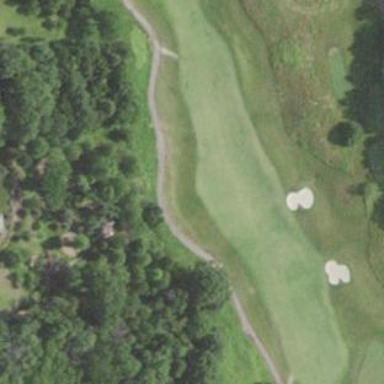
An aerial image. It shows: Golf fairway surrounded by grass.